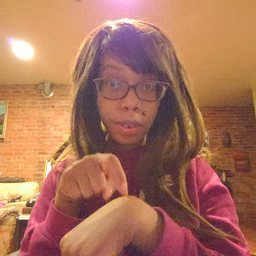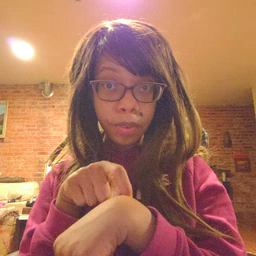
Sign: time